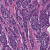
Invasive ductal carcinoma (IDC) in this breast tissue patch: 1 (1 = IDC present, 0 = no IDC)